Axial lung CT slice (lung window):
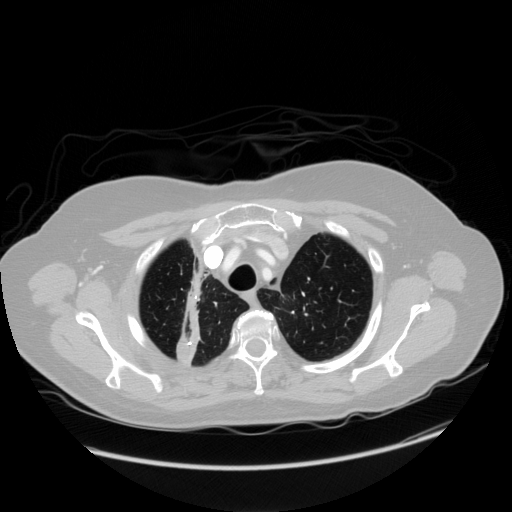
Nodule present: no